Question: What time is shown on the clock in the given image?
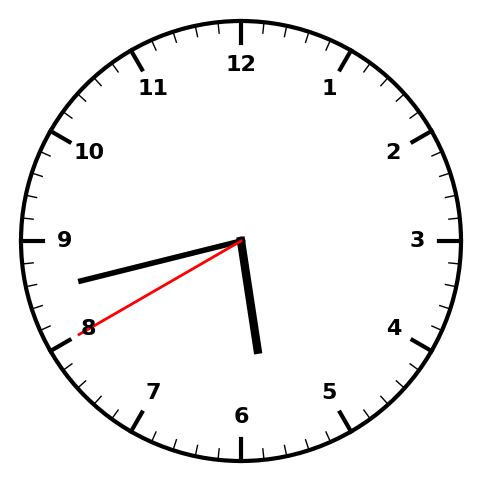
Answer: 05:42:40